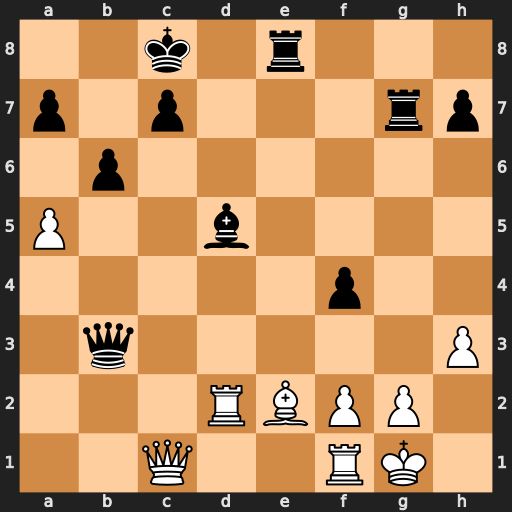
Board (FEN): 2k1r3/p1p3rp/1p6/P2b4/5p2/1q5P/3RBPP1/2Q2RK1
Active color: w
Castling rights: -
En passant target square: -
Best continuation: Bg4+ Rxg4 hxg4